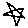
Label: star